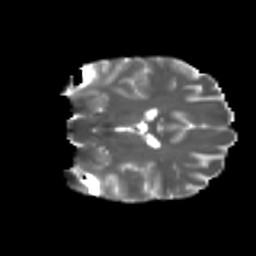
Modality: T2w
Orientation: coronal
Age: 23
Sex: female
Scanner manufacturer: ge
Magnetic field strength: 3 T
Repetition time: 7.8 s
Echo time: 0.0606 s